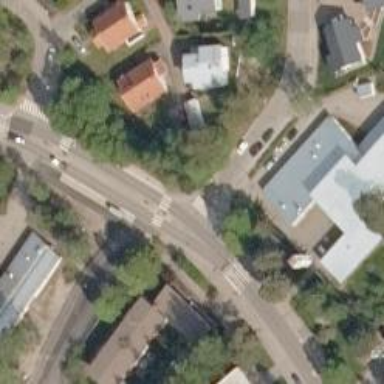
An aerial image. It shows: Footway crossing.